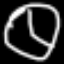
Label: clock